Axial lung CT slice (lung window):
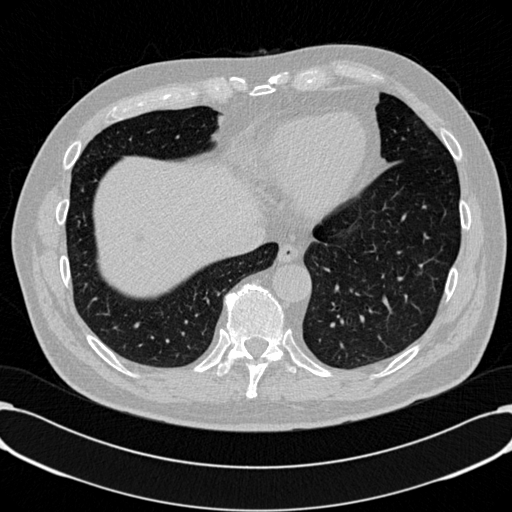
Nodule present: no